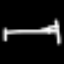
Label: bed